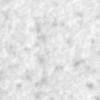
Label: no_change